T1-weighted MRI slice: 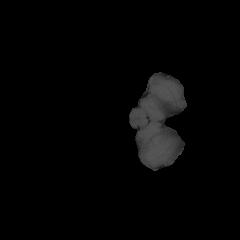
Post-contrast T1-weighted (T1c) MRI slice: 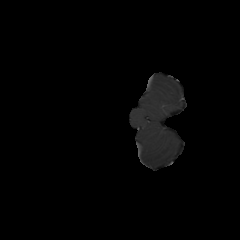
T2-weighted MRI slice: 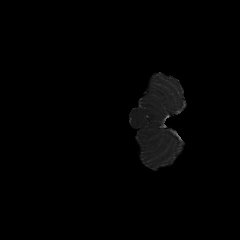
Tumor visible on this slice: no